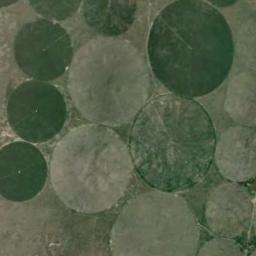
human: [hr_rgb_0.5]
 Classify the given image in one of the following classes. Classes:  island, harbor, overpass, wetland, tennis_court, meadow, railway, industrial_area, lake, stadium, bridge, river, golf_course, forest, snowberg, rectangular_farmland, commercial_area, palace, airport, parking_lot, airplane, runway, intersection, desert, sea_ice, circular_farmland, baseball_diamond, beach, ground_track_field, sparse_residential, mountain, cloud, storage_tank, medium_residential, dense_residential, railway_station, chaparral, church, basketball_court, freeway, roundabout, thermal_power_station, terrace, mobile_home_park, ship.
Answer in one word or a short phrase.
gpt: circular_farmland